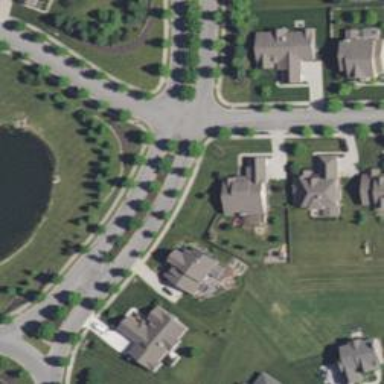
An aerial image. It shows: Residential road.